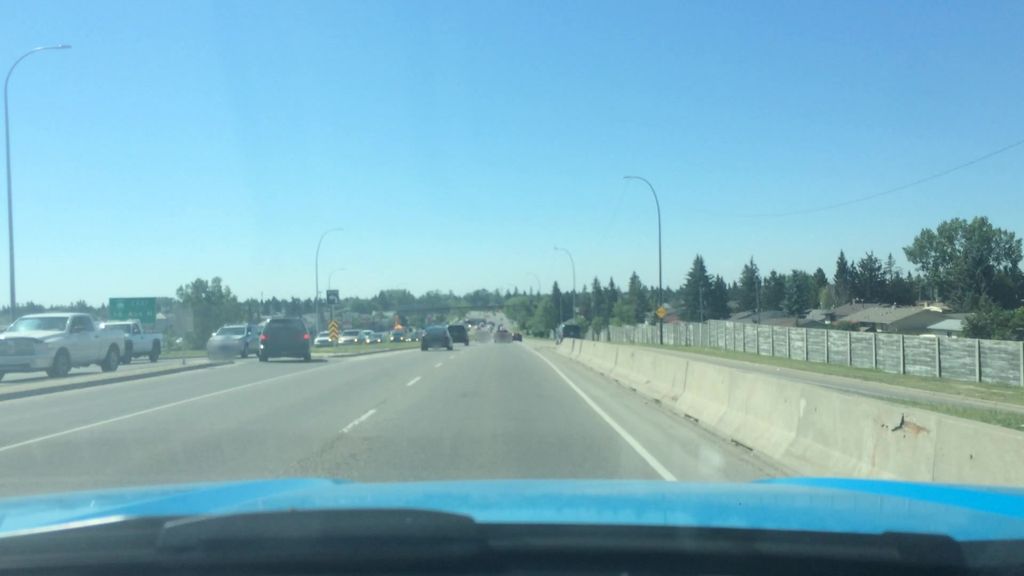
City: calgary